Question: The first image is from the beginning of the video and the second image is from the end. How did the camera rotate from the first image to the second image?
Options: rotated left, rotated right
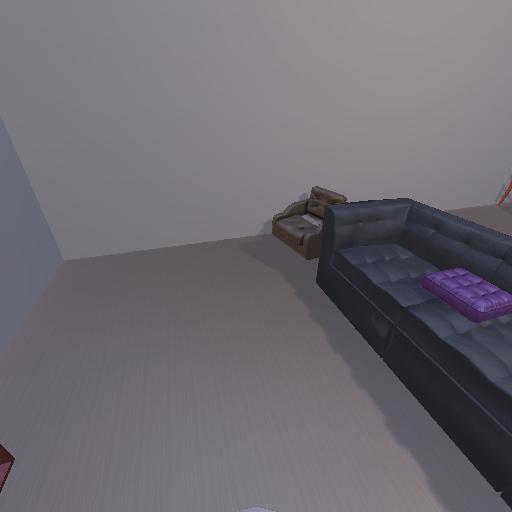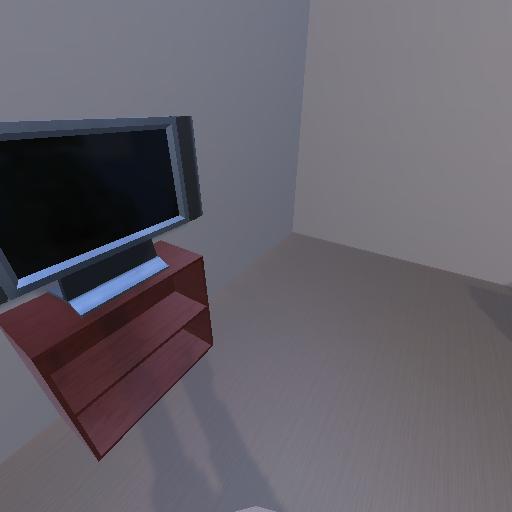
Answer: rotated left